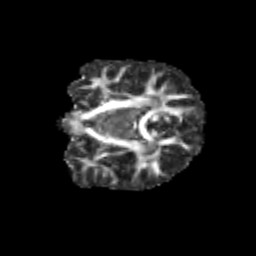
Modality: FA
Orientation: coronal
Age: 12
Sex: male
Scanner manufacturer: siemens
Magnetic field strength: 3 T
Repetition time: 3.8 s
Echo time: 0.07 s